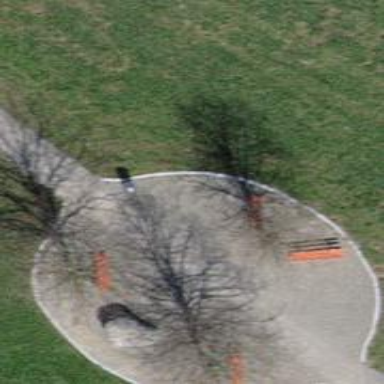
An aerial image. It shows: Red bench.